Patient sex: F
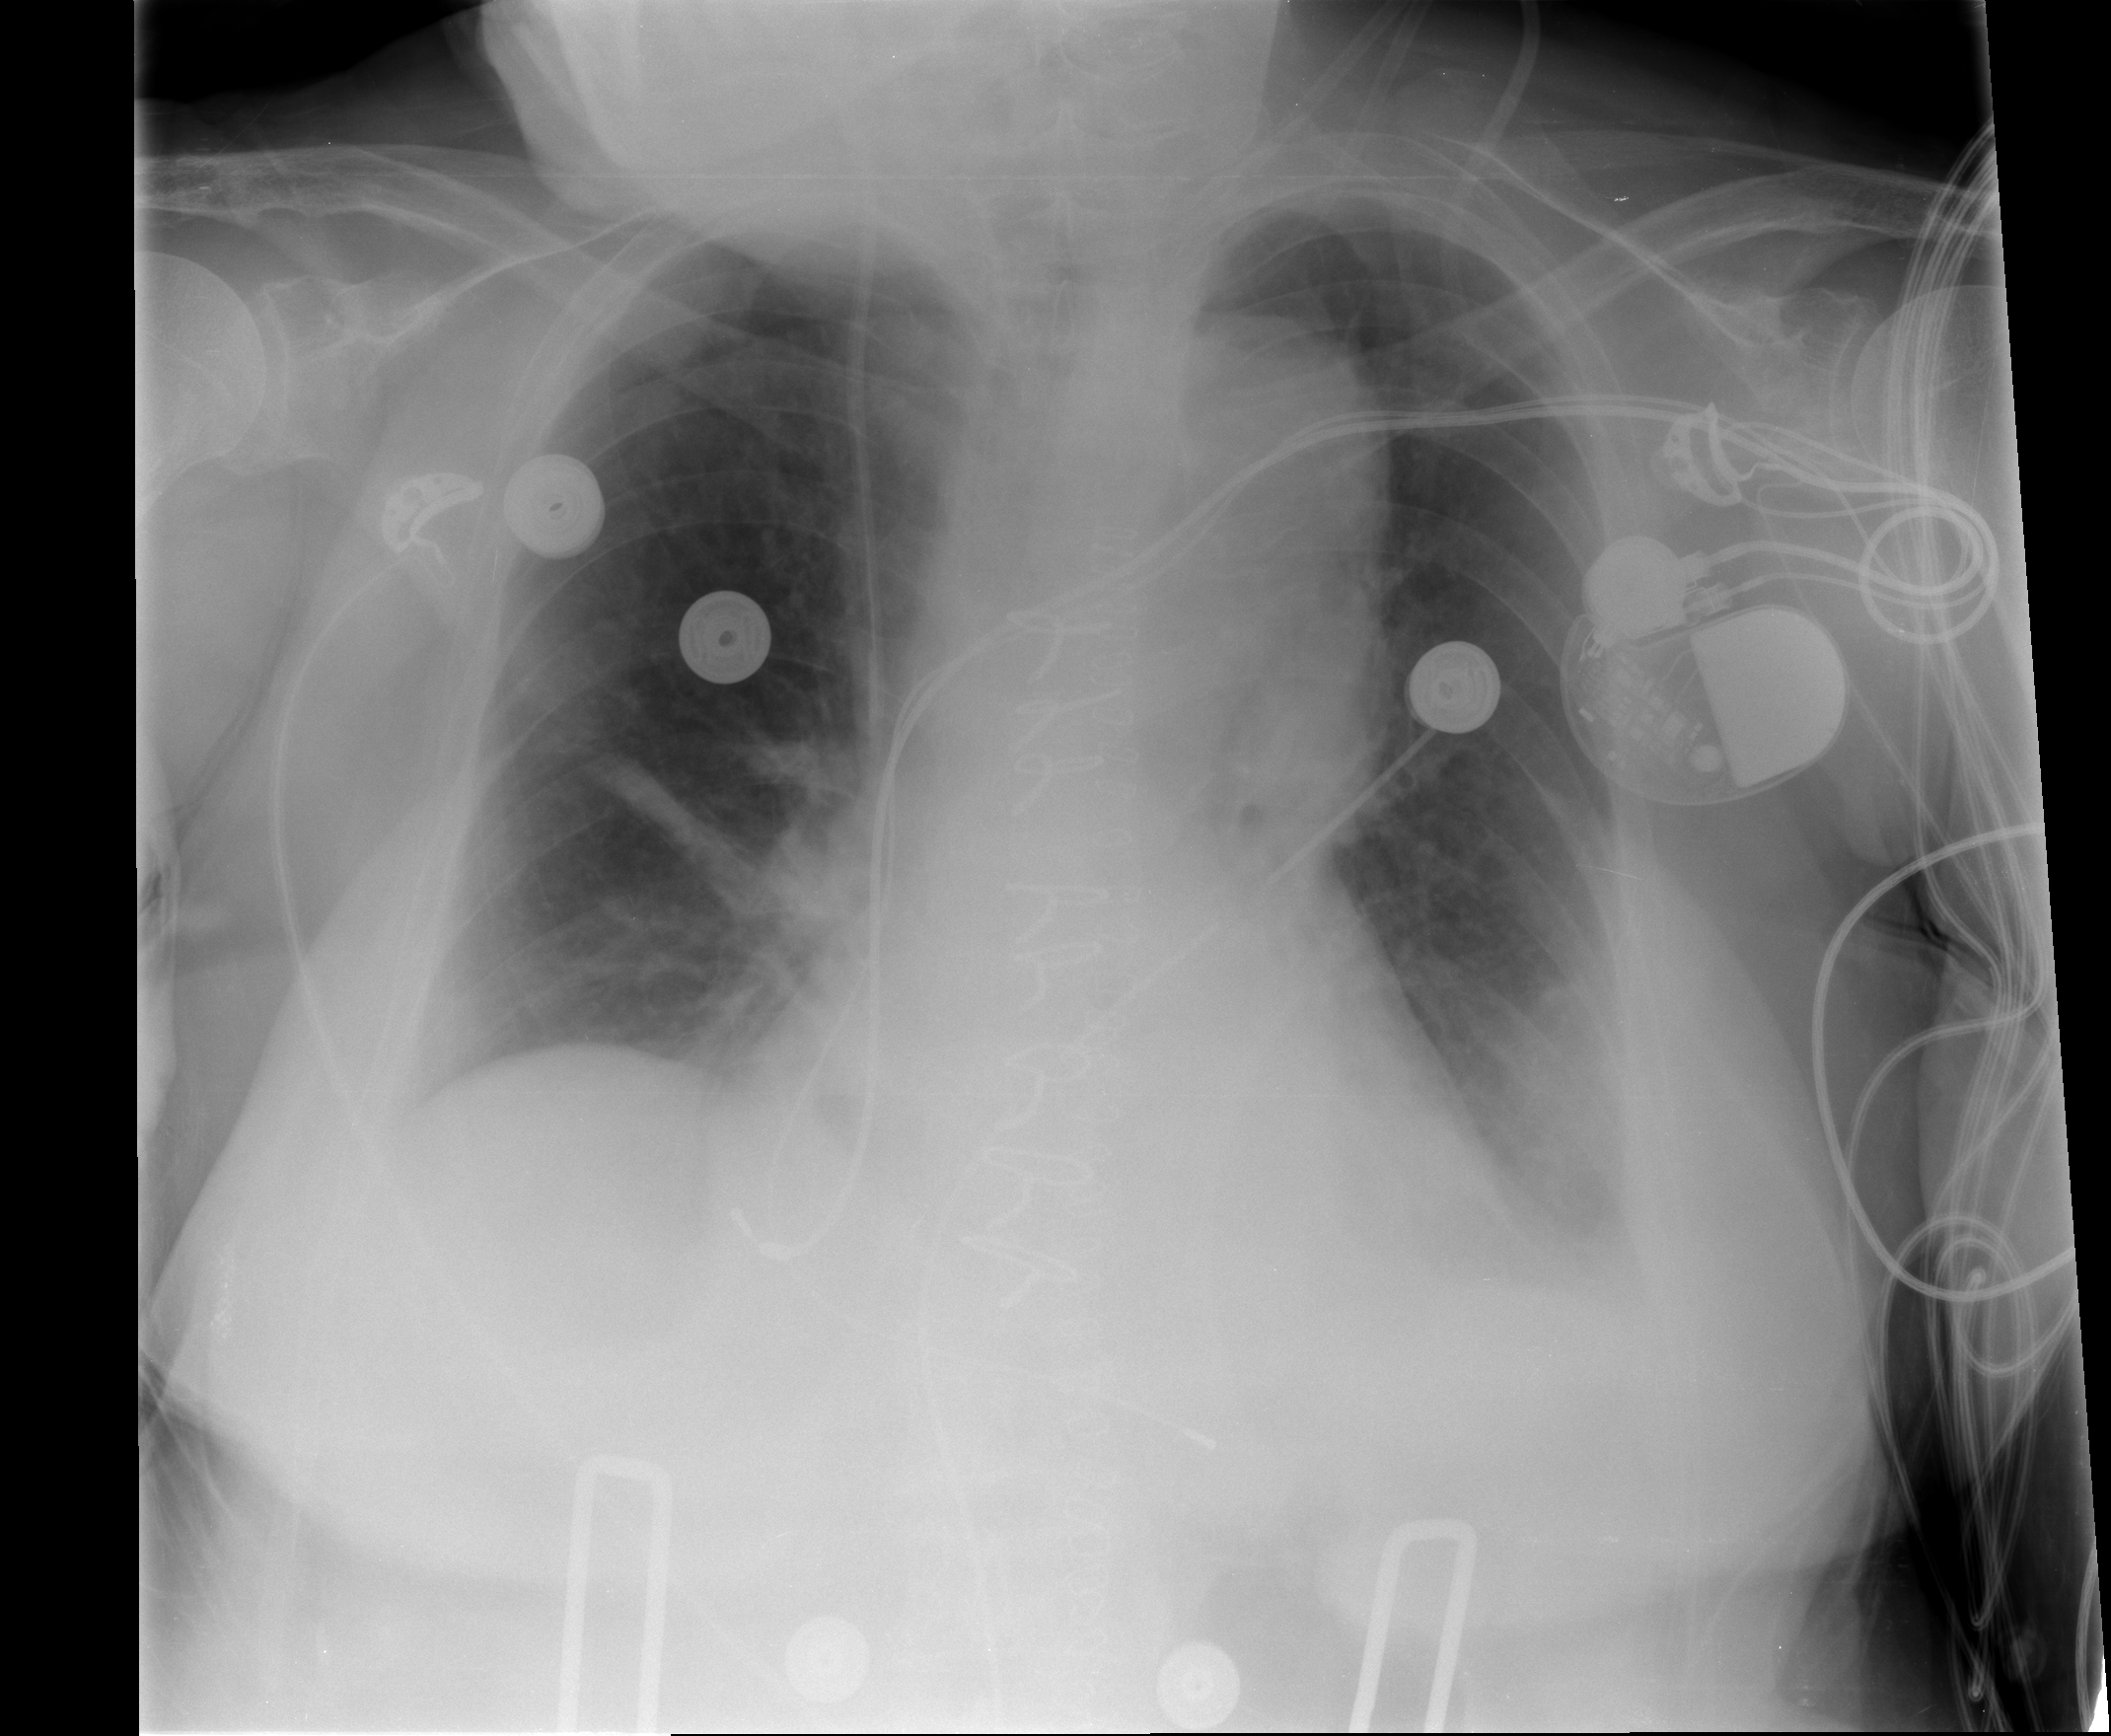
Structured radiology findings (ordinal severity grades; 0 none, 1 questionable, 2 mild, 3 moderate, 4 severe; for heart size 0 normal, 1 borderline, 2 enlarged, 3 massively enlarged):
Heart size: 1
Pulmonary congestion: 0
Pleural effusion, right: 1
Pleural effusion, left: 2
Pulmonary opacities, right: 0
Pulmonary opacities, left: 0
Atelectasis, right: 2
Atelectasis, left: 2